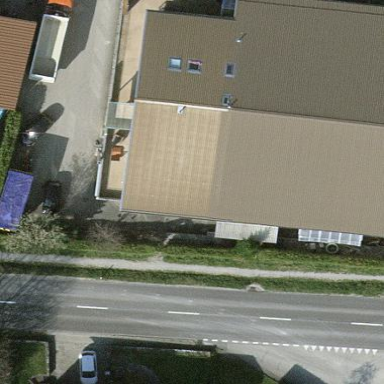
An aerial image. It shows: Recycling center inside building that accepts scrap metal.